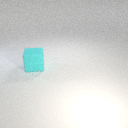
large cyan rubber cube